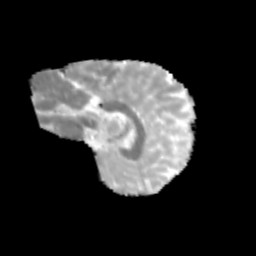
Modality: MD
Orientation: sagittal
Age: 11
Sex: male
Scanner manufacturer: siemens
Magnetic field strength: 3 T
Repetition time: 3.8 s
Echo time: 0.07 s